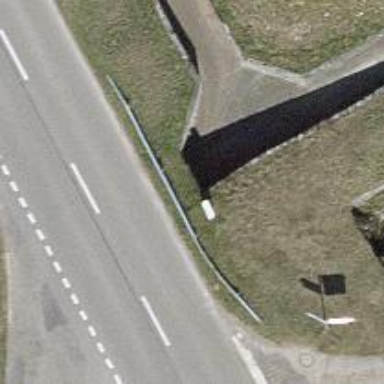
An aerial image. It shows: Footway tunnel.